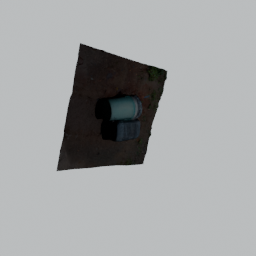
Label: mechanical